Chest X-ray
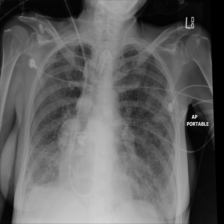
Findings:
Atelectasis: negative
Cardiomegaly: negative
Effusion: negative
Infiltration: negative
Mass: negative
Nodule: negative
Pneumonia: negative
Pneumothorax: negative
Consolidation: negative
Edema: negative
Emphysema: negative
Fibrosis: negative
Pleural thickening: negative
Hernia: negative